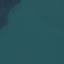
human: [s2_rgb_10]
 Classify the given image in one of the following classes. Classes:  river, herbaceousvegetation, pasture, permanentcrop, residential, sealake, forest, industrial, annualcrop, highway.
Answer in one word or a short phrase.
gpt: SeaLake